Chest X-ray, PA view. Patient: 25 years old, sex M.
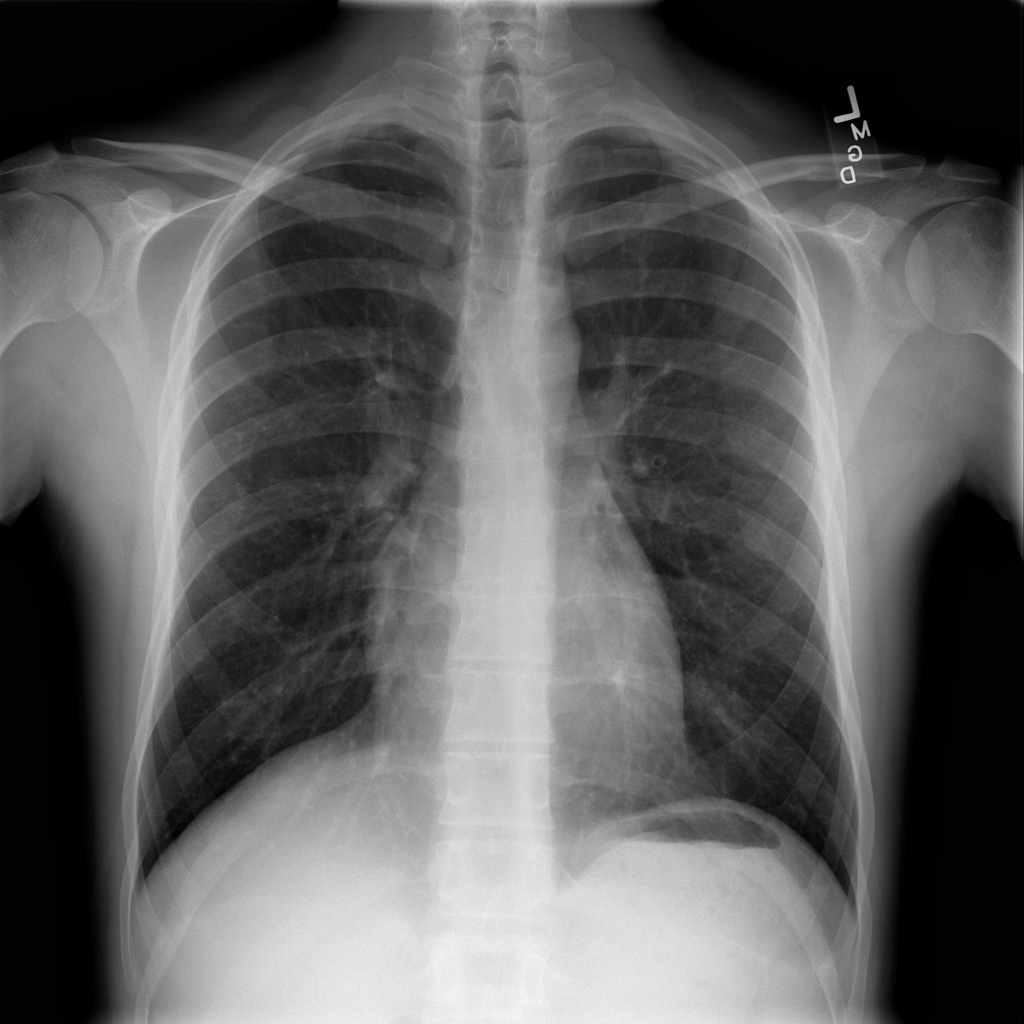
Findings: No Finding